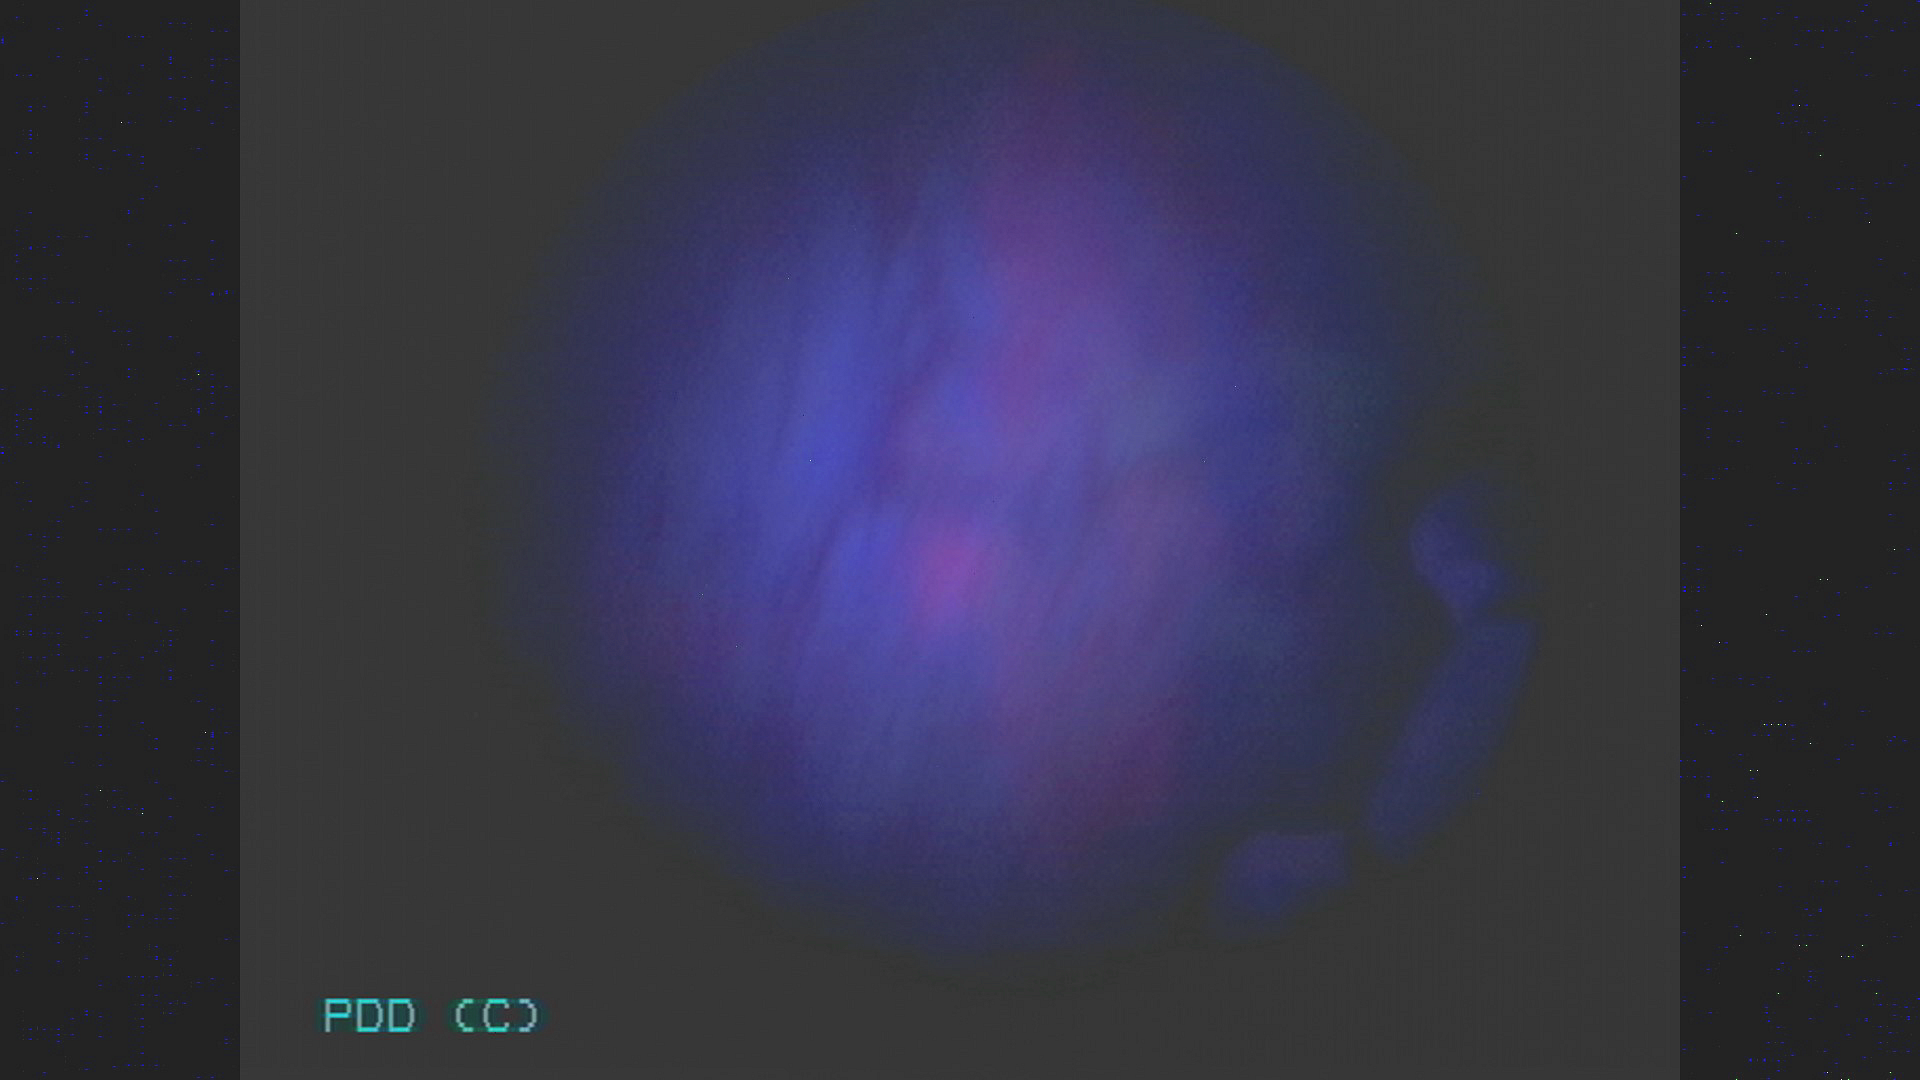
Modality: BLC
Class: Non-malignant
Subclass: BenignNOS
Lesion: L6
Morphology: Non-papillary
Bladder cancer association: No